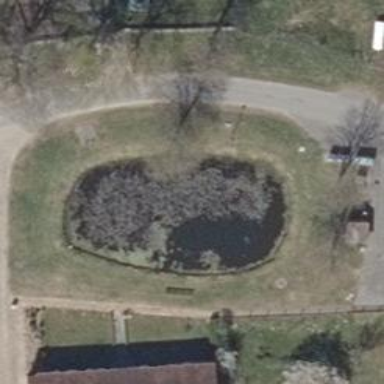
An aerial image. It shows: Pond with natural water.